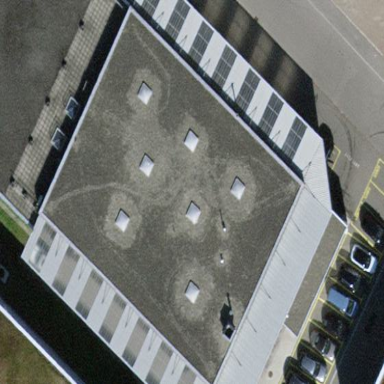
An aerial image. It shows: Industrial building.